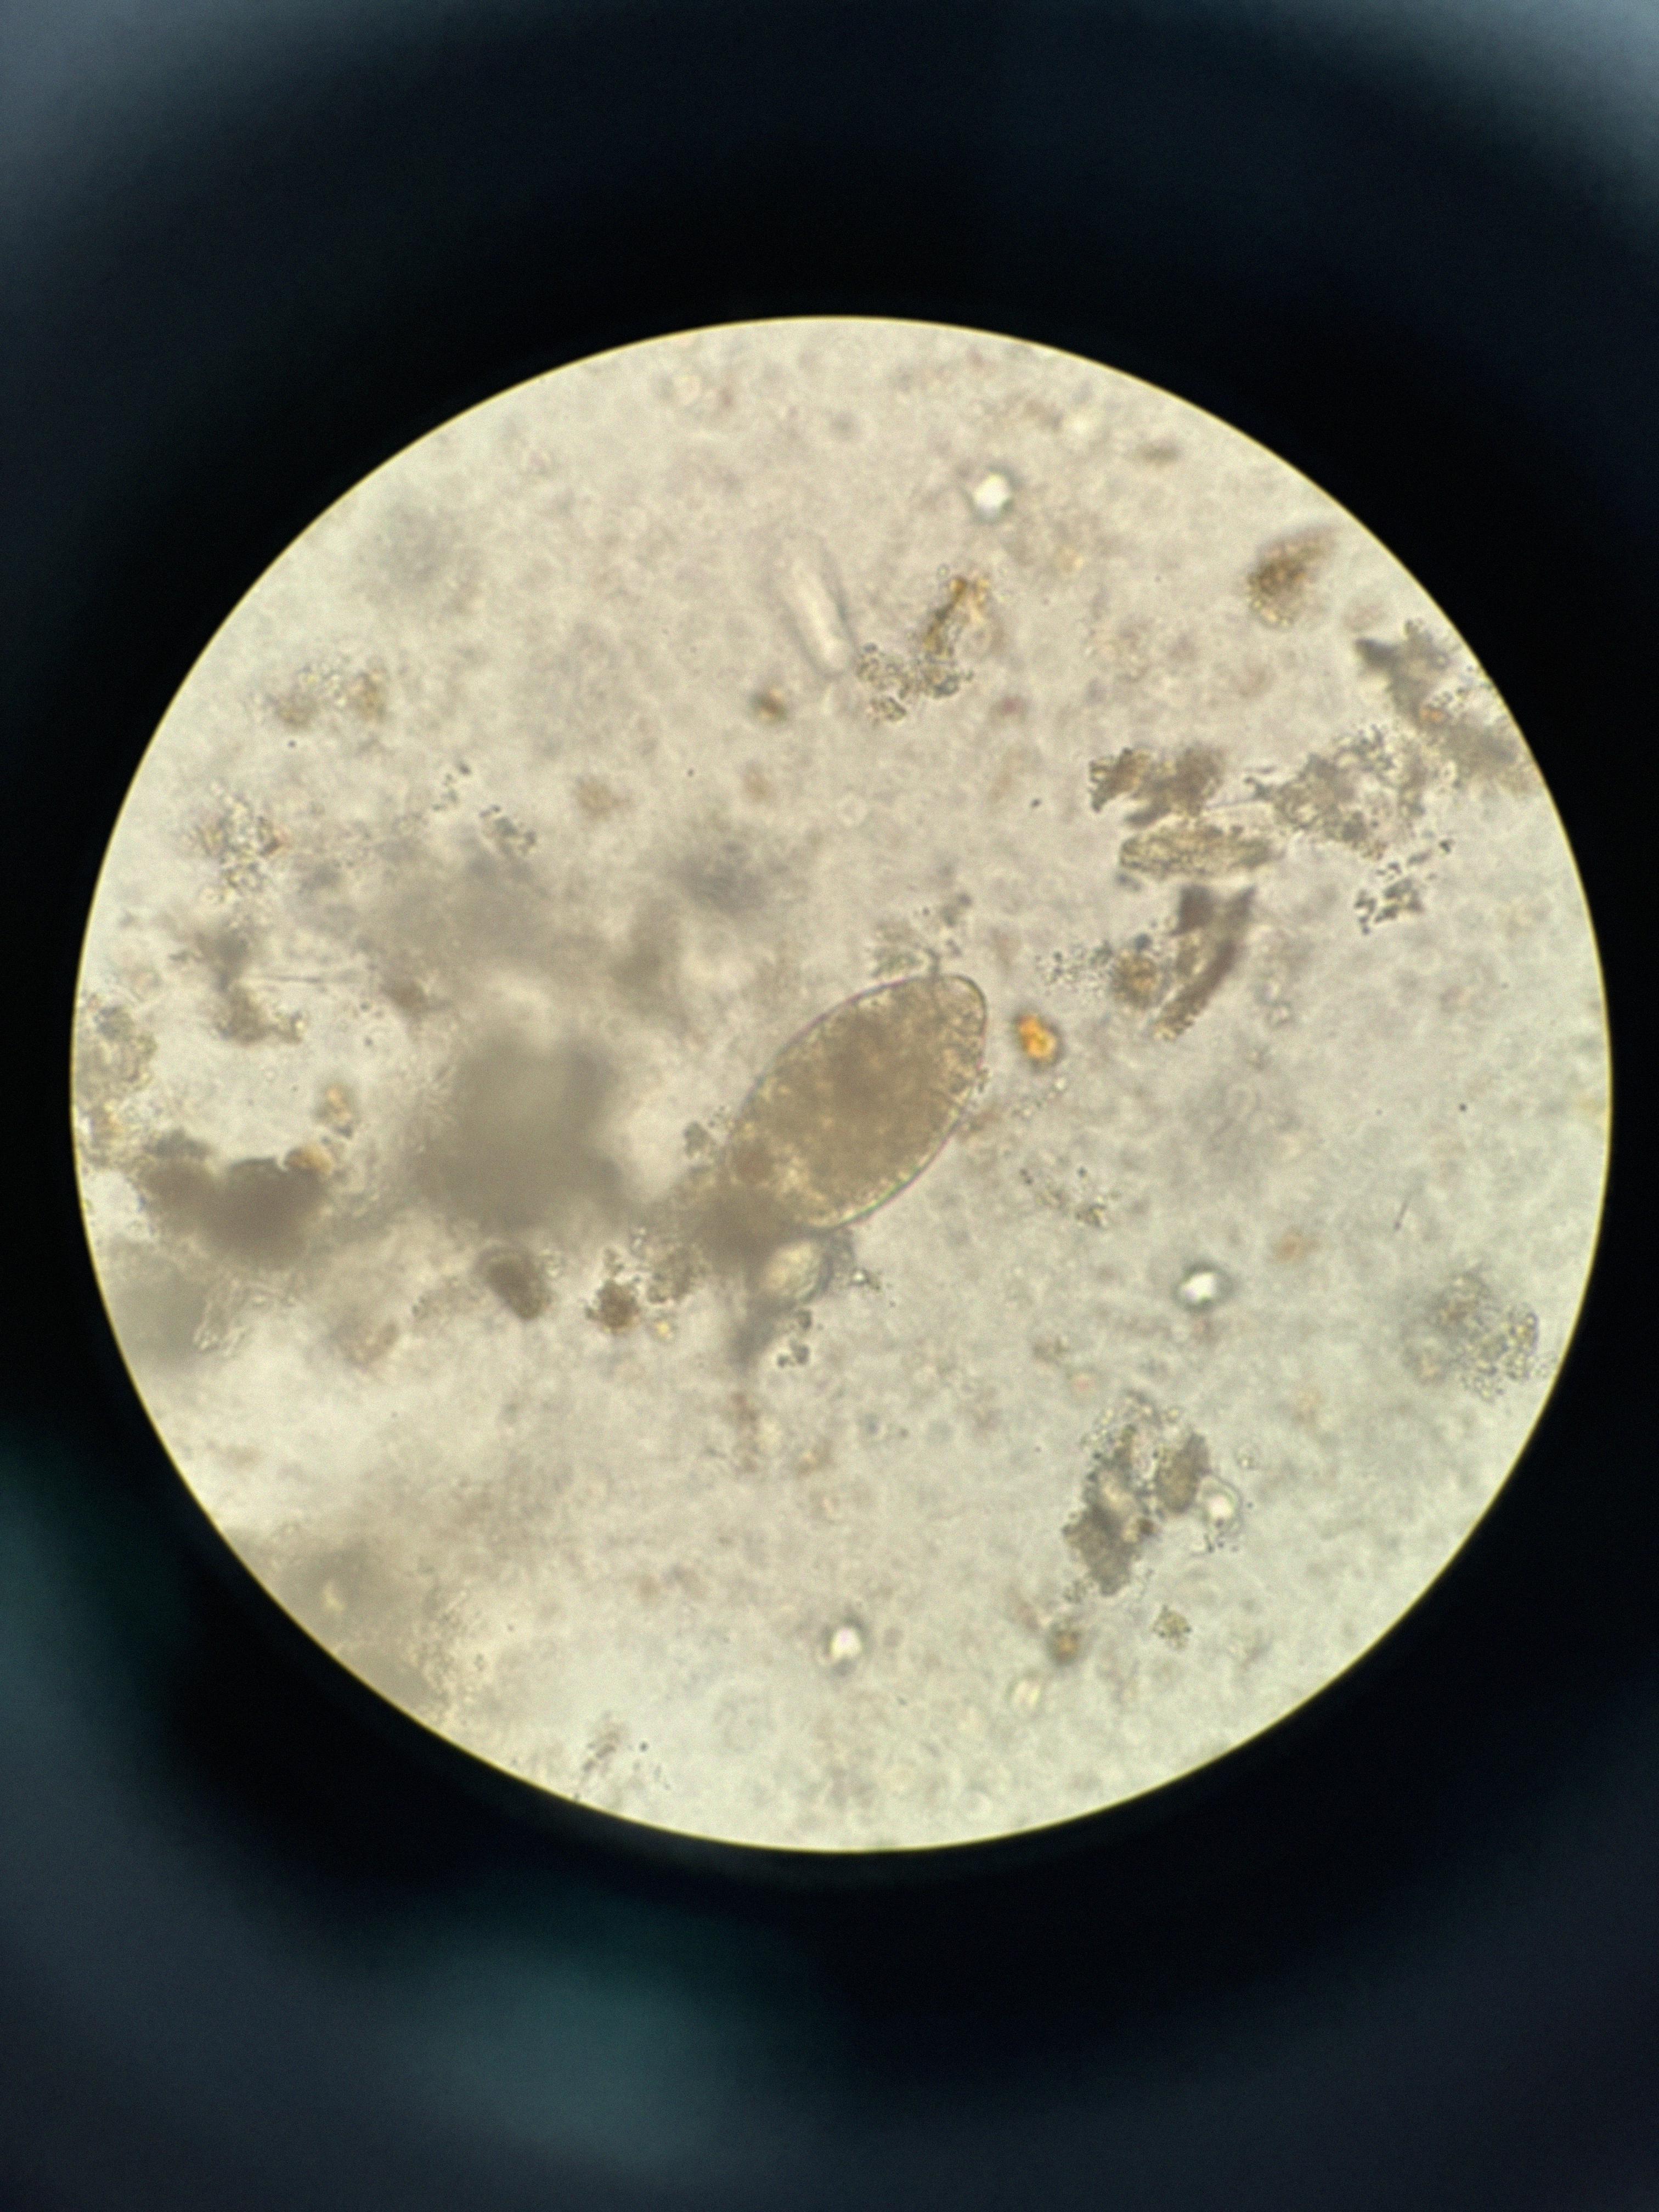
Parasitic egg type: Fasciolopsis buski